Question: I have these two associative arrays.

I want to print the matched 'category_id' with 'CHECKED' and the rest 'Un-CHECKED'
Here is what I tried.
'''
foreach ($all_available_categories as $category) {
if(in_array($category['category_id'], $current_item_categories)){
echo 'CHECKED';
}
echo '<input type="checkbox" name="item_categories_checkbox[]" value="' .$category['category_id'] . '">' . $category['category_name'] . "</br>";
}
'''
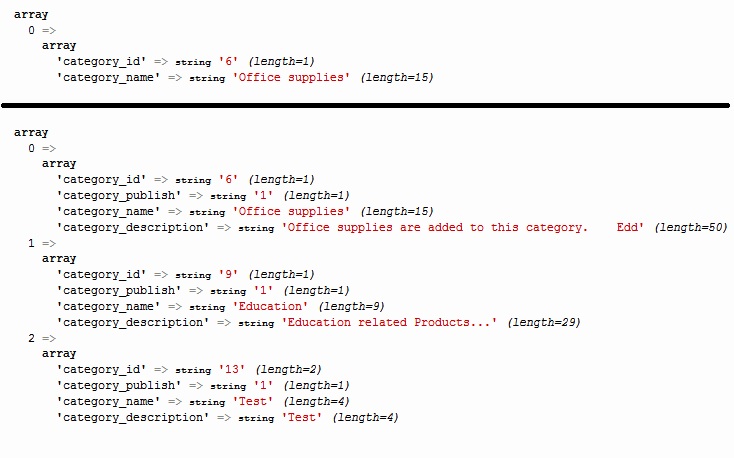
Answer: Credit to Frog's answer.
Here is the fully working code.
'''
$current_ids = array();
foreach ($current_item_categories as $category) {
$current_ids[] = $category['category_id'];
}
foreach ($all_available_categories as $category) {
echo '<input type="checkbox" name="item_categories_checkbox[]" value="' . $category['category_id'] . '"';
if (in_array($category['category_id'], $current_ids)) {
echo ' CHECKED ';
}
echo ' >' . $category['category_name'] . '</br>';
}
'''